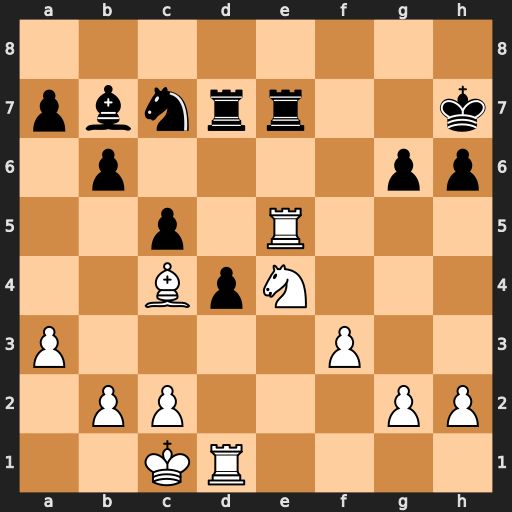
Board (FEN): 8/pbnrr2k/1p4pp/2p1R3/2BpN3/P4P2/1PP3PP/2KR4
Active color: w
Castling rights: -
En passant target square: -
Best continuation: Nf6+ Kg7 Nxd7